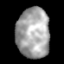
Tissue: lung
Cell type: Others
Senescence score: 0.2342
Nuclear area (px): 1636
Mean DAPI intensity: 164.539